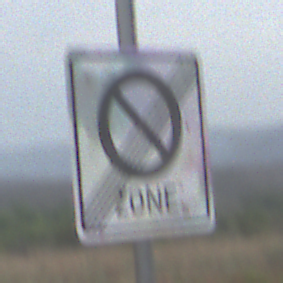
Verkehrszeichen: EndeEingeschraenktesHalteverbotZone
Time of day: Midday
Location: Outdoor (Nature)
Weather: PartlyCloudy
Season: NotSpecified
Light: Natural